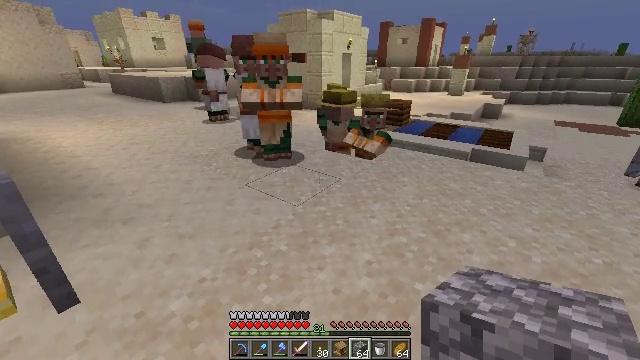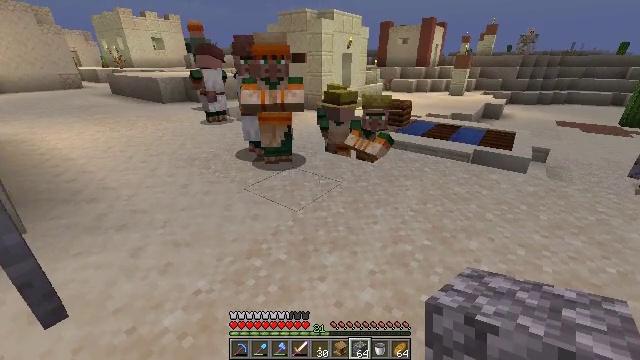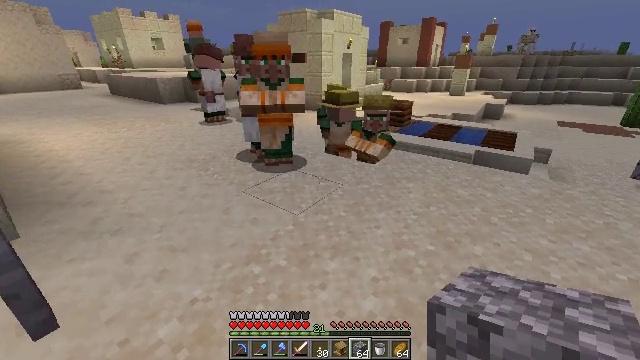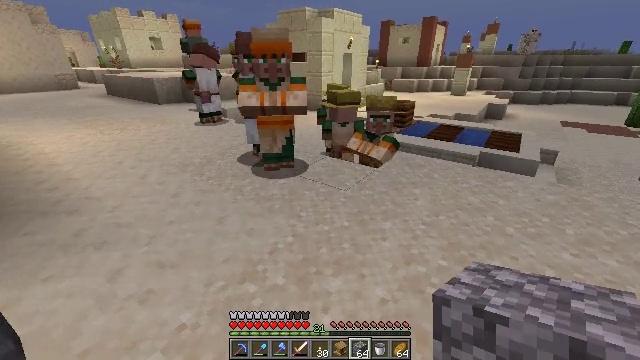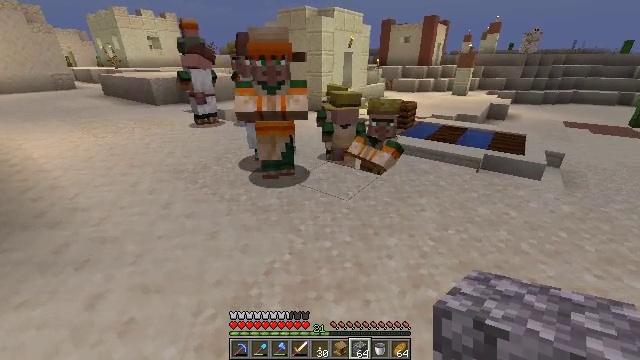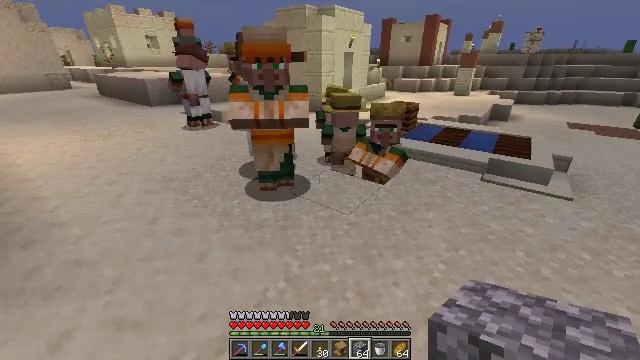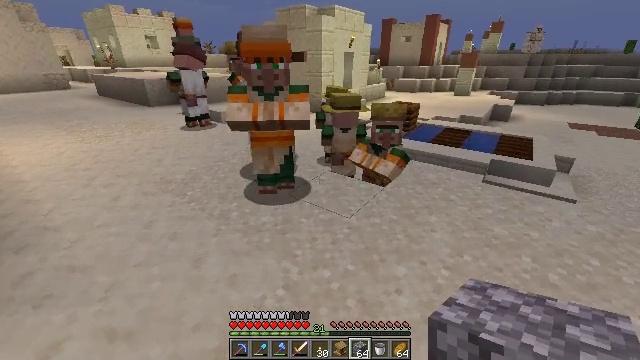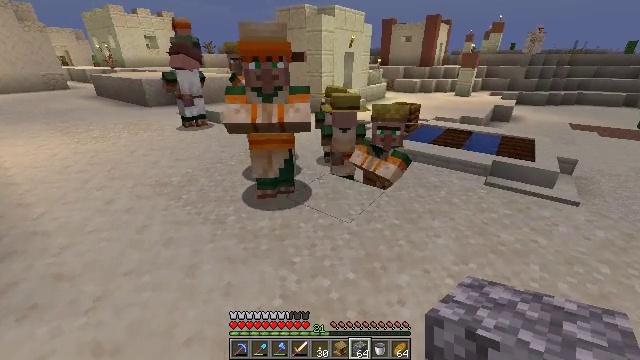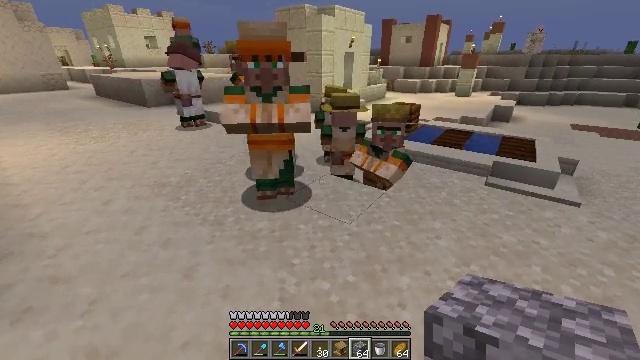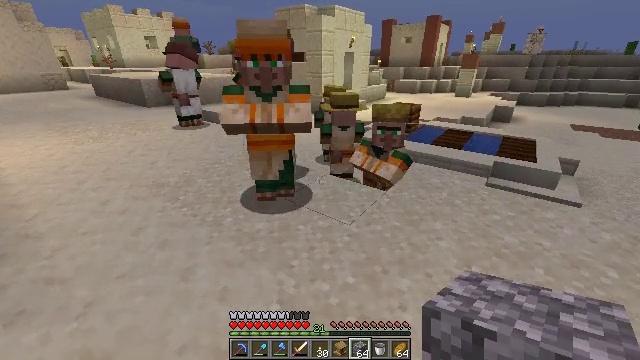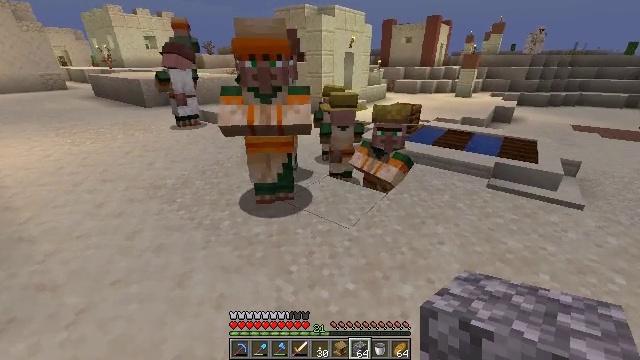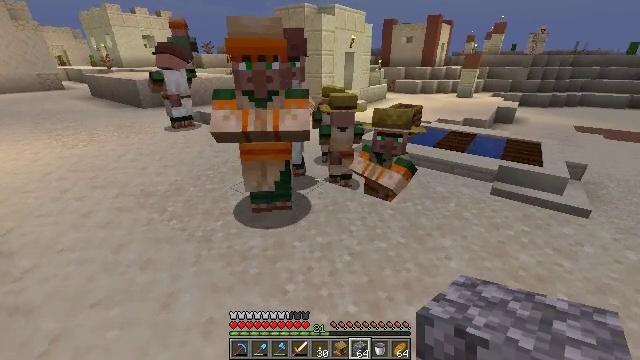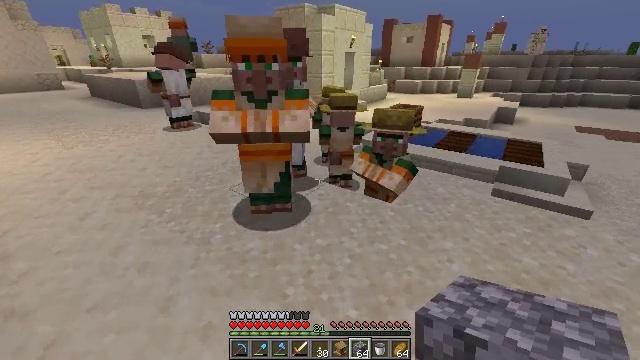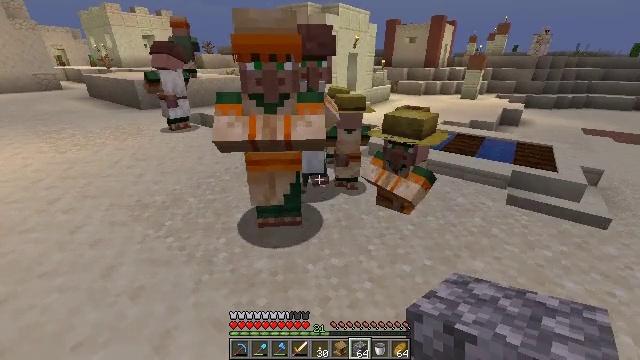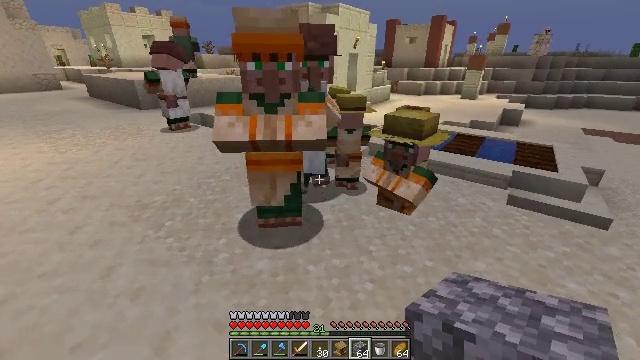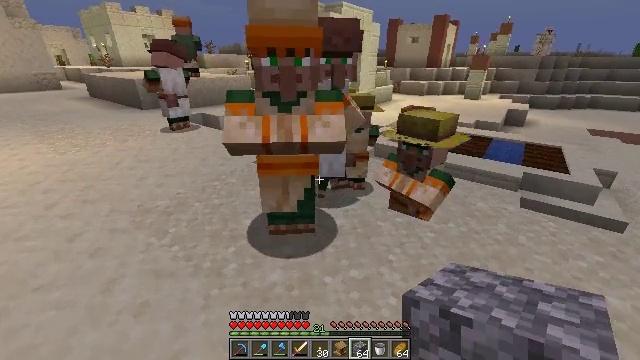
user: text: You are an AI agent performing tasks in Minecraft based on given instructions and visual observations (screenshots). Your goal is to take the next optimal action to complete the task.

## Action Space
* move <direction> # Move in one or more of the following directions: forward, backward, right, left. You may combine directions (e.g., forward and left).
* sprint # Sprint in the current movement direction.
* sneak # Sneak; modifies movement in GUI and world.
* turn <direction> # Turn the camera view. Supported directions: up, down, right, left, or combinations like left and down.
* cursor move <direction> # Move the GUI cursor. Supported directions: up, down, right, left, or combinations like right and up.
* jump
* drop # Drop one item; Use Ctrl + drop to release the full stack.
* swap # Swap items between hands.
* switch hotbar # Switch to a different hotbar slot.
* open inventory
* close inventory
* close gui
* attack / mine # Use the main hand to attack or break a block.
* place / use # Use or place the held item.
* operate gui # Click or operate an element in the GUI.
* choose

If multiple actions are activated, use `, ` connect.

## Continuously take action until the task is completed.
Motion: motion action
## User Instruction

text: Hold left click to mine smooth sandstone.
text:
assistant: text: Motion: move forward
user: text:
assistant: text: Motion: move forward
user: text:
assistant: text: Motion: move forward
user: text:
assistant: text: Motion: move forward
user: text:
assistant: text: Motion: move forward
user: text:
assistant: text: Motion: no_op
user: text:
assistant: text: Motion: no_op
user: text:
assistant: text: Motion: no_op
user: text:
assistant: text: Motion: no_op
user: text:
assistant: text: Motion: move forward
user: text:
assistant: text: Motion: move forward
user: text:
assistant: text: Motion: move forward and move left
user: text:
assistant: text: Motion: move forward and move left
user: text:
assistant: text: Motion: move forward and move left
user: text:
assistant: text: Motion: move forward and move left
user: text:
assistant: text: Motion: move forward and move left
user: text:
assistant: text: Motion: move forward and move left
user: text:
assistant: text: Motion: move forward and move left
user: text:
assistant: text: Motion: move forward and move left
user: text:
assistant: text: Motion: move forward and move left
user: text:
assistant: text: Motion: move forward and move left
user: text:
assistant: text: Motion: move forward and move left
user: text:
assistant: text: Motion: move left, turn right
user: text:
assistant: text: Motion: turn right
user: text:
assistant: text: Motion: turn right
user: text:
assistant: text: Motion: turn right
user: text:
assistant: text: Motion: turn right
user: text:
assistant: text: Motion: turn right
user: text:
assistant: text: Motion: no_op
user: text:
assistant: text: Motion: no_op